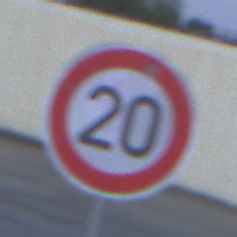
Verkehrszeichen: Geschwindigkeit20
Umgebung: Outdoor, Suburban
Tageszeit: SunriseSunset
Wetter: PartlyCloudy
Licht: Natural
Jahreszeit: NotSpecified
Kontrast: LowContrast